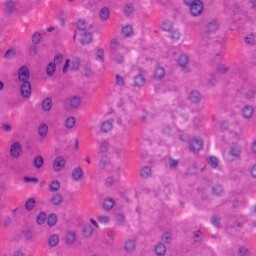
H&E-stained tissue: Liver